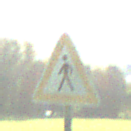
Verkehrszeichen: FussgaengerRechts
Umgebung: Outdoor, Nature
Tageszeit: MorningAfternoon
Wetter: PartlyCloudy
Licht: Natural
Jahreszeit: NotSpecified
Kontrast: HighContrast